Question: I am trying to give a tag for an NSString by creating a category:
.h:
'''
@property (nonatomic, copy) NSString *stringTag;
'''
.m:
'''
- (NSString *)stringTag
{
return objc_getAssociatedObject(self, CFBridgingRetain(kStringTagKey));
}
- (void)setStringTag:(NSString *)stringTag
{
objc_setAssociatedObject(self, CFBridgingRetain(kStringTagKey), stringTag, OBJC_ASSOCIATION_COPY_NONATOMIC);
}
'''
However I'm getting these errors:

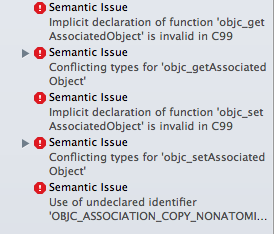
Answer: You need to add:
'''
#import <objc/runtime.h>
'''